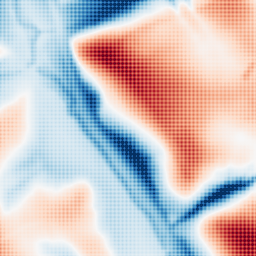
Category: multiscale
Decomposition family: dog_multiscale
Decomposition parameters: sigma_ratio: 2
n_scales: 4
base_sigma: 2
Upsampling method: sinc_hamming
Upsampling parameters: scale: 4
kernel_size: 4
Upsampling scale: 4